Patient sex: F
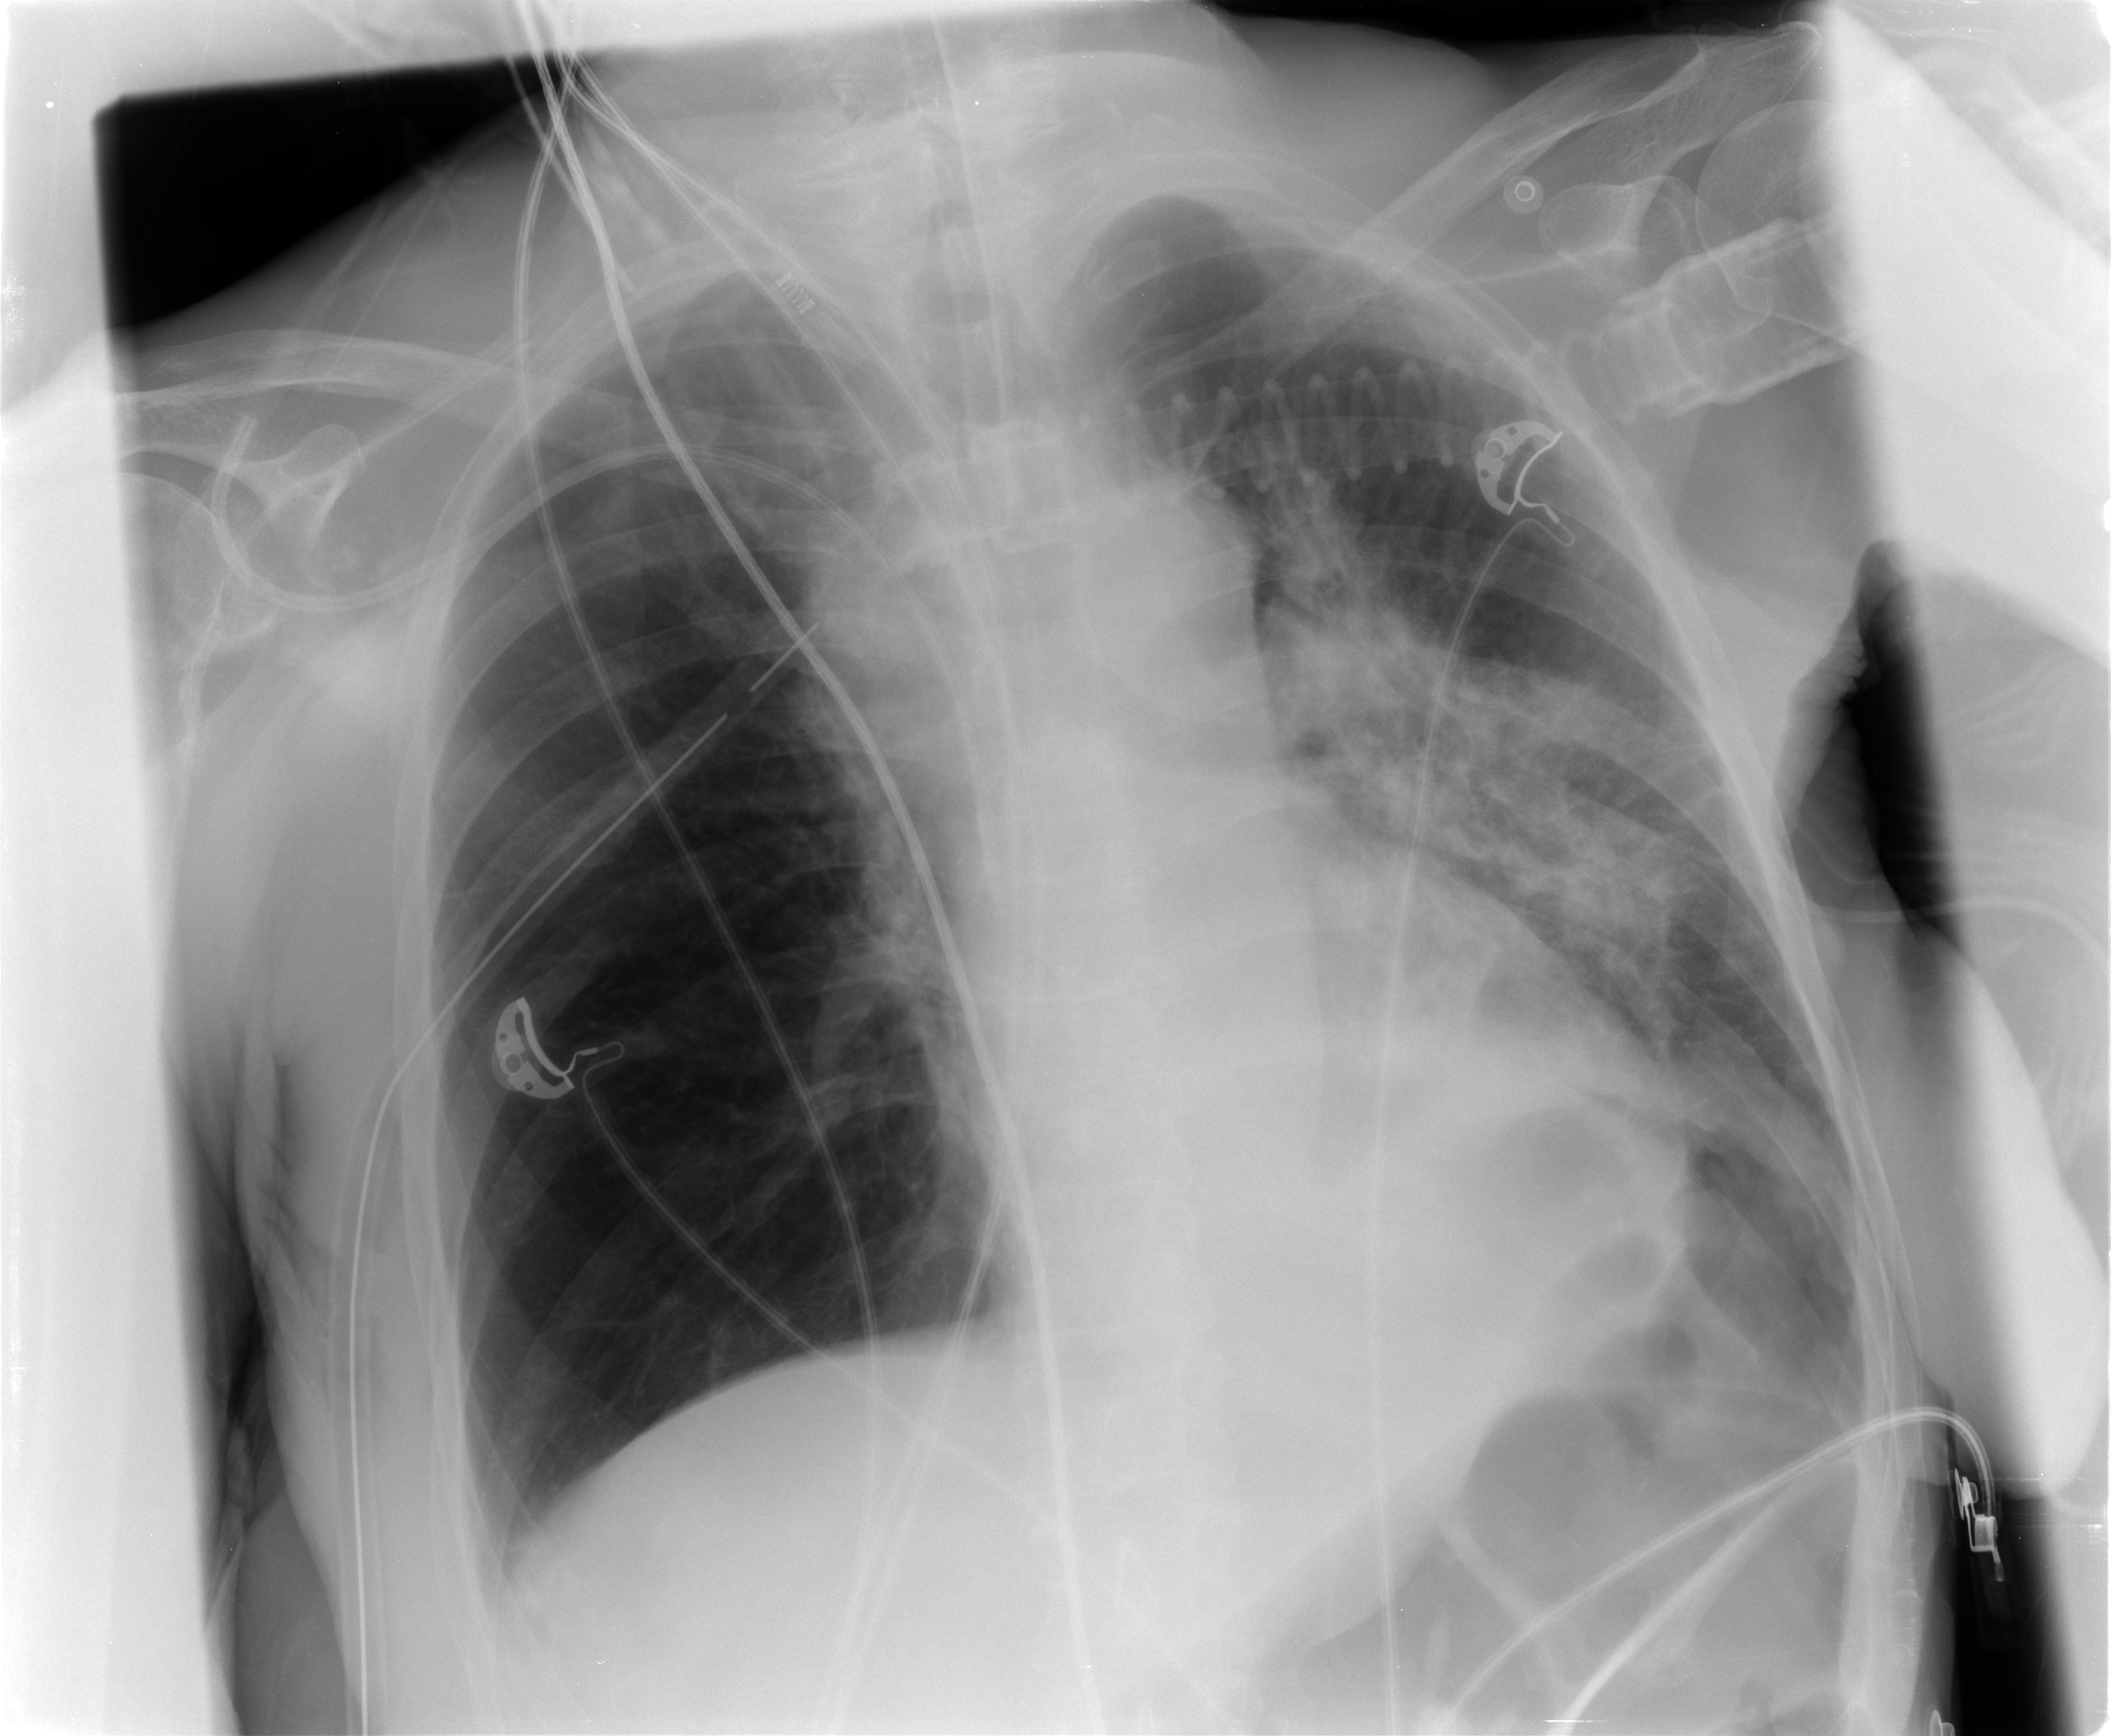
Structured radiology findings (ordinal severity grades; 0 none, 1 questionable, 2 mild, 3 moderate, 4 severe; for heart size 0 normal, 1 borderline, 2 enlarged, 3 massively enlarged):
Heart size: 0
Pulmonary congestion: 1
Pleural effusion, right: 0
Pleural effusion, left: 2
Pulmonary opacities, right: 0
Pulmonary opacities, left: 3
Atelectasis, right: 0
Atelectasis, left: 2